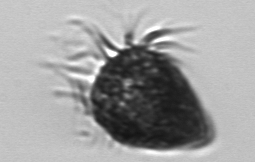
Label: Strombidium_morphotype2